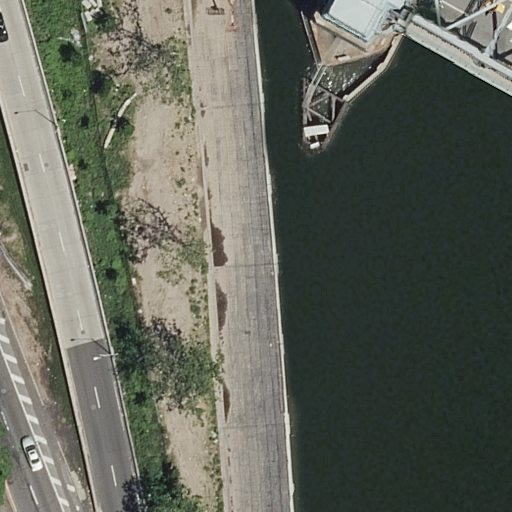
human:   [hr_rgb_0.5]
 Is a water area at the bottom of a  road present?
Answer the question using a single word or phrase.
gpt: no

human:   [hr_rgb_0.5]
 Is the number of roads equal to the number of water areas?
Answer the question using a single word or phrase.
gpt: no

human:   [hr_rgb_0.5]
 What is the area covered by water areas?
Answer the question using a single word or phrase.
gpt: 5234m2

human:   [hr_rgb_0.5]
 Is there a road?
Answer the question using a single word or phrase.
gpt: yes

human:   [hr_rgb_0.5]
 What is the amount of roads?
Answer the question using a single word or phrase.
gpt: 5

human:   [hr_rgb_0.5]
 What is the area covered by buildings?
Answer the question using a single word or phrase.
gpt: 0m2

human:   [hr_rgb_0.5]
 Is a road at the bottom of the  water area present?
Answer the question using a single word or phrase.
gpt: yes

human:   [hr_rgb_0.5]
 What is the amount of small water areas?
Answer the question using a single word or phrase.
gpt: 0

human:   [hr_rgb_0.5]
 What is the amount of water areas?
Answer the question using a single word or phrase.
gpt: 1

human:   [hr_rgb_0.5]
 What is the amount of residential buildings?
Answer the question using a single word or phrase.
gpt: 0

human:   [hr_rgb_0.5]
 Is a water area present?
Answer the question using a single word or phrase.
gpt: yes

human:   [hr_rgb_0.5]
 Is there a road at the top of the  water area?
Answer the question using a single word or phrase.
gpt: yes

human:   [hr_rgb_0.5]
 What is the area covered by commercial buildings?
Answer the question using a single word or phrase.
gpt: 0m2

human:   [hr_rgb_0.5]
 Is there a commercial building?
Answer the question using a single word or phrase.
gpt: no

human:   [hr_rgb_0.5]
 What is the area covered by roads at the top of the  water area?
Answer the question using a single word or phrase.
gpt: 0m2

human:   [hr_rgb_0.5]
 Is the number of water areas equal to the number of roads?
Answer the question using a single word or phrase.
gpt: no

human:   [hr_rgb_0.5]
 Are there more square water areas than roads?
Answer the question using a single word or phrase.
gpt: no

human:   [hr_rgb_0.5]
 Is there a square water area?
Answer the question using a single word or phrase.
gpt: no

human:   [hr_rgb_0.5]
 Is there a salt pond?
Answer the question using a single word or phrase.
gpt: no

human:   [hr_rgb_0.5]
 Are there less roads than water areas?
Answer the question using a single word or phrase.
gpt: no

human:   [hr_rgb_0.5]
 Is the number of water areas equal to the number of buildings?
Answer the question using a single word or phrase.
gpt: no

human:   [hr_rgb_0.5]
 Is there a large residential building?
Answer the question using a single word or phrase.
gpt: no

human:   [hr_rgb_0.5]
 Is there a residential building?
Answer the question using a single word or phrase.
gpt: no

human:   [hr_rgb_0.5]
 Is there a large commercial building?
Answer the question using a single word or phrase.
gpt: no

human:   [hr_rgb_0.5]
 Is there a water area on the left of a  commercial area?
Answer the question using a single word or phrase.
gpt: no

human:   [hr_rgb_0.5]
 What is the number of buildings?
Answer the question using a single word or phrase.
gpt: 0

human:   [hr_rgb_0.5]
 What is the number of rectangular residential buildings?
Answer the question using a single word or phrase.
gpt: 0

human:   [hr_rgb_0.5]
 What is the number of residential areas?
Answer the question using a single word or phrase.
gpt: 0

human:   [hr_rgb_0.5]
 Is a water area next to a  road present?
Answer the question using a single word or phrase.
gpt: yes

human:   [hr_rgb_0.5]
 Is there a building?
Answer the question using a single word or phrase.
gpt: no

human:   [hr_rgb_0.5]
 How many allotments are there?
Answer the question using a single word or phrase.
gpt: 0

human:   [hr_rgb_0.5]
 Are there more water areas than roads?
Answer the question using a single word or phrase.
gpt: no

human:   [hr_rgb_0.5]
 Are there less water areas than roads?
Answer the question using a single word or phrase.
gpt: yes

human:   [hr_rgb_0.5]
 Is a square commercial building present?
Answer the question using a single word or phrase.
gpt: no

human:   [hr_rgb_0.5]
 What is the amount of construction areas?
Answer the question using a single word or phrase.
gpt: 0

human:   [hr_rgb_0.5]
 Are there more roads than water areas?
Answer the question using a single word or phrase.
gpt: yes

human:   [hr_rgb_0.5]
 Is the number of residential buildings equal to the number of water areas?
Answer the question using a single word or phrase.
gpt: no

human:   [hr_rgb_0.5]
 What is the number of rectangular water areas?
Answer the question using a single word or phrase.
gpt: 0

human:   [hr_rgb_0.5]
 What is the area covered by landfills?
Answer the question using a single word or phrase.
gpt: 0m2

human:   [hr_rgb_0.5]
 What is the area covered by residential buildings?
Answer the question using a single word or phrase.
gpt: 0m2

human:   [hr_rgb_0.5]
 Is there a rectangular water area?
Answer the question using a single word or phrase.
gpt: no

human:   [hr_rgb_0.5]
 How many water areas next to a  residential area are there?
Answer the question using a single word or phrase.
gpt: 0

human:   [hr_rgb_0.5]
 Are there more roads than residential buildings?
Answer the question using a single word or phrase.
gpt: yes

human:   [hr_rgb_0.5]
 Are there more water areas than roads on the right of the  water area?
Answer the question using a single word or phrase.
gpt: no

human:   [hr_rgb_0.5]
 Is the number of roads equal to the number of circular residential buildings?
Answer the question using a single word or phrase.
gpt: no

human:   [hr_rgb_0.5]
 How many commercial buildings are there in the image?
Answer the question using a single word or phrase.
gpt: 0

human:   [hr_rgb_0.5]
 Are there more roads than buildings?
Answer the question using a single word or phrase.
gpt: yes

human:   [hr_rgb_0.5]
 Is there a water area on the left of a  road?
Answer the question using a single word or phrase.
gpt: no

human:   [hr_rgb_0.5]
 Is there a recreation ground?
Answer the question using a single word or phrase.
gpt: no

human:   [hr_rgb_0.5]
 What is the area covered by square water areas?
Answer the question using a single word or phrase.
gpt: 0m2

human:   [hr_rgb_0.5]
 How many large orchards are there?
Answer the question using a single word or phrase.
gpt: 0

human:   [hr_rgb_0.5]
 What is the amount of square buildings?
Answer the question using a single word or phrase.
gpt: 0

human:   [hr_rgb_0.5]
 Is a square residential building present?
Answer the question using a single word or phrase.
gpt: no

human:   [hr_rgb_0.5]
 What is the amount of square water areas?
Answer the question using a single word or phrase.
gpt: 0

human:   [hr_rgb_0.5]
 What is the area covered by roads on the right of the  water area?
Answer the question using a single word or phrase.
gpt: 0m2

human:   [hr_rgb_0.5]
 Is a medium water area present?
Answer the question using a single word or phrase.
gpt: no

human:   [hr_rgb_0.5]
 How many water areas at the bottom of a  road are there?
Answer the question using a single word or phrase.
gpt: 0

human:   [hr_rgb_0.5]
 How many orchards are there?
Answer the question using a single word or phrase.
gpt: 0

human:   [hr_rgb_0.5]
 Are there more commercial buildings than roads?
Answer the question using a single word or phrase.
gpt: no

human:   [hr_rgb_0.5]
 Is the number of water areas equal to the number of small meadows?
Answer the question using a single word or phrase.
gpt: no

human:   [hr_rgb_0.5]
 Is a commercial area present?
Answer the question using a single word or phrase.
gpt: no

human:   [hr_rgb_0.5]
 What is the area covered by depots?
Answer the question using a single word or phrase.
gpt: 0m2

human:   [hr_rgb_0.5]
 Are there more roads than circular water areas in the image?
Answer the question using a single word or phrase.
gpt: yes

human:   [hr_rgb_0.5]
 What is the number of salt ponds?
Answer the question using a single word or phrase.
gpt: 0